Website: apple
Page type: newsletter-management
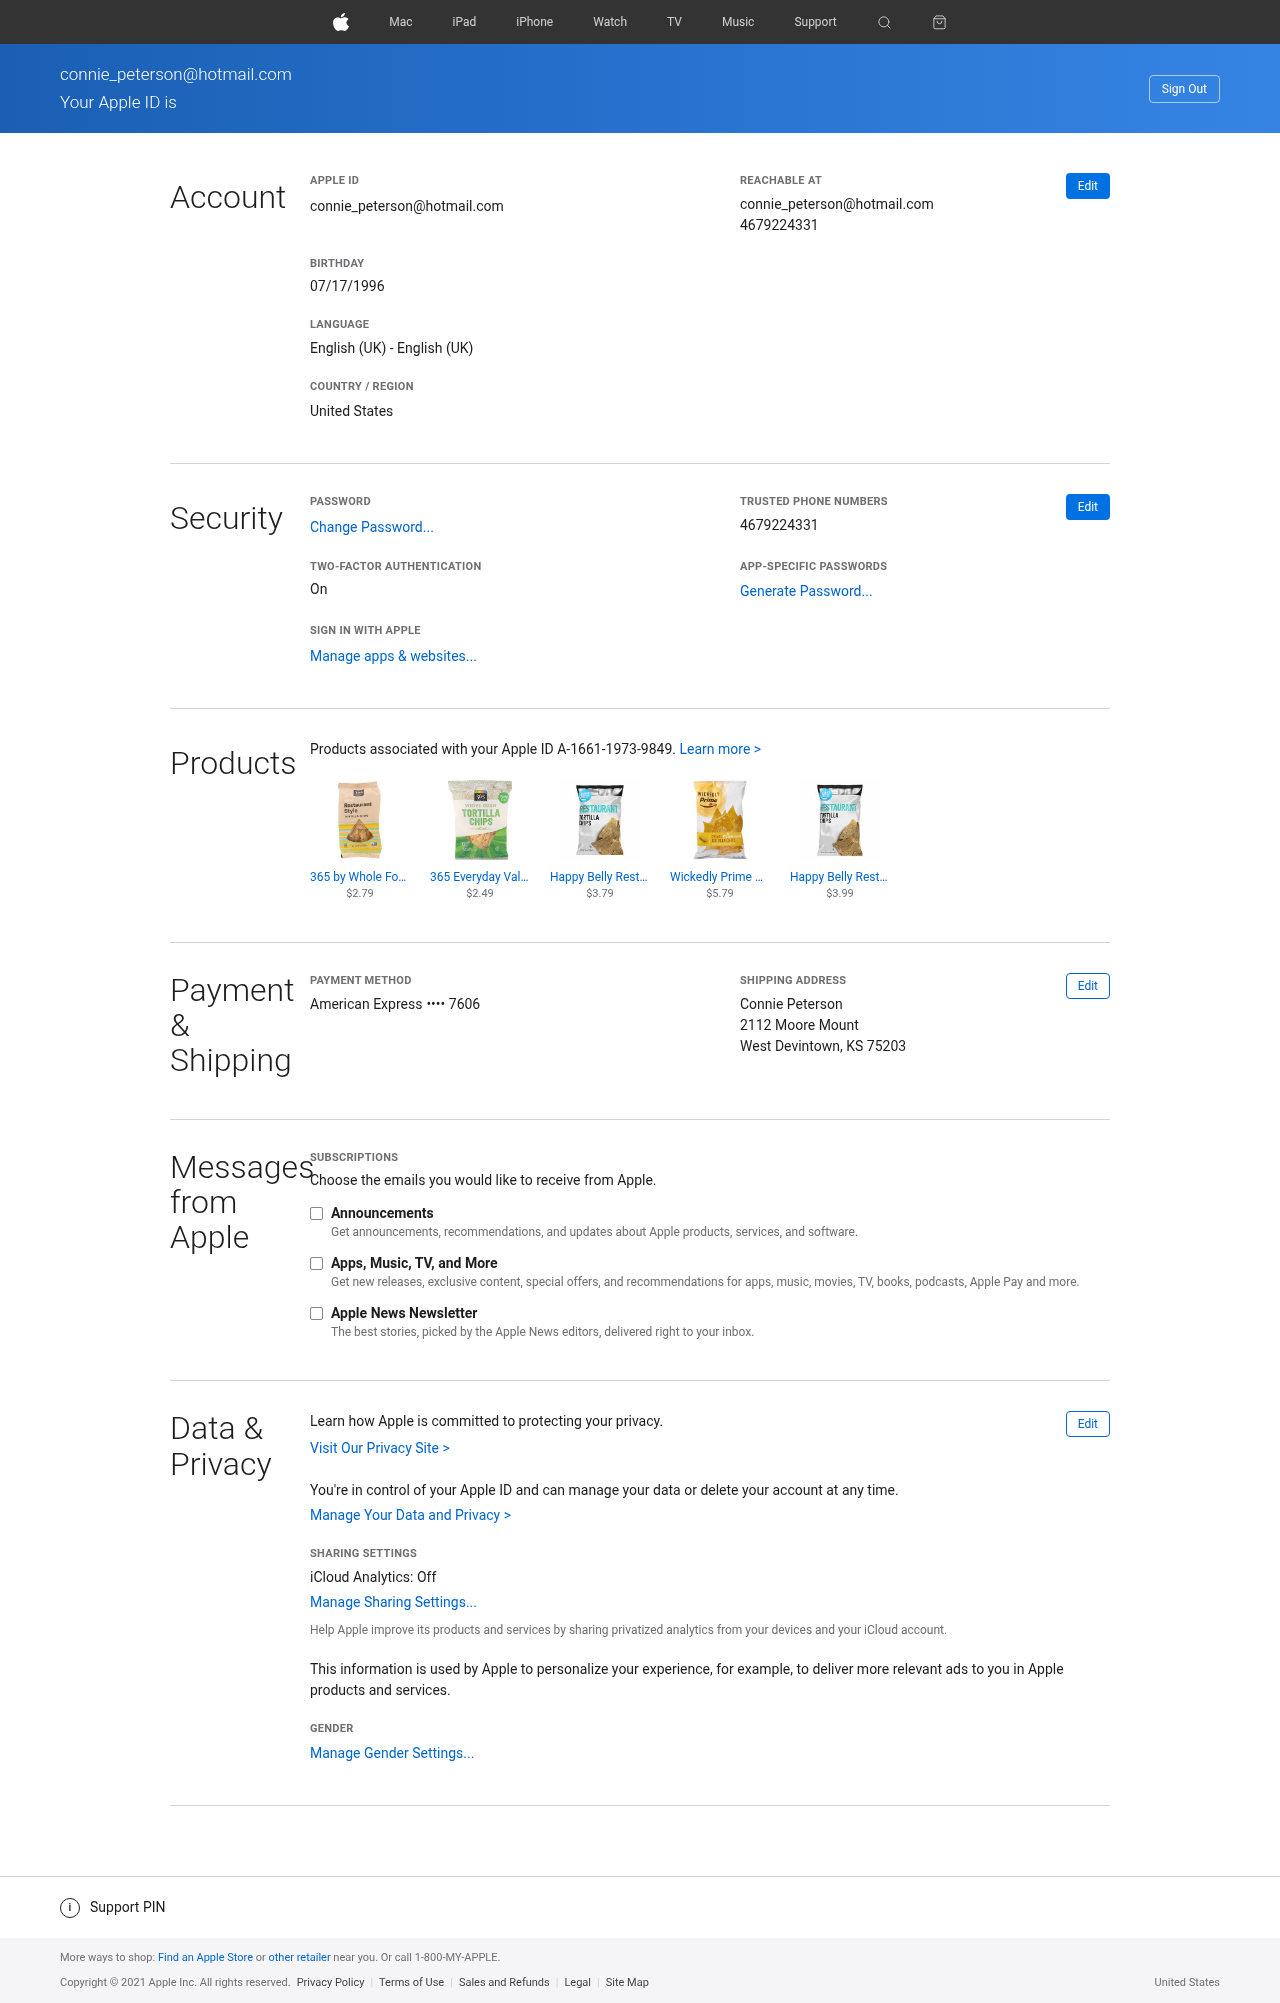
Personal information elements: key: PII_CARD_LAST4
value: •••• 7606
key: PII_CARD_TYPE
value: American Express
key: PII_CITY_STATE_ZIP
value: West Devintown, KS 75203
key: PII_COUNTRY
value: United States
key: PII_DOB
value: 07/17/1996
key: PII_EMAIL
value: connie_peterson@hotmail.com
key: PII_FULLNAME
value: Connie Peterson
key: PII_PHONE
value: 4679224331
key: PII_STREET
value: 2112 Moore Mount
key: PII_EMAIL2
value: connie_peterson@hotmail.com
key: PII_EMAIL3
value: connie_peterson@hotmail.com
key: PII_PHONE2
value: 4679224331
Product elements: key: PRODUCT1_NAME
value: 365 by Whole Foods Market, Tortilla Chips, Restaurant Style - Salted , 14 Ounce
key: PRODUCT1_PRICE
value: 2.79
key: PRODUCT2_NAME
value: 365 Everyday Value, White Corn Tortilla Chips, Salted, 20 oz
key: PRODUCT2_PRICE
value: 2.49
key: PRODUCT3_NAME
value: Happy Belly Restaurant Style Tortilla Chips
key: PRODUCT3_PRICE
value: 3.79
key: PRODUCT4_NAME
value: Wickedly Prime Organic Tortilla Chips, Thick & Stone-Ground Yellow Corn, 13 Ounce
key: PRODUCT4_PRICE
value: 5.79
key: PRODUCT5_NAME
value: Happy Belly Restaurant Tortilla Chips, 20 oz
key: PRODUCT5_PRICE
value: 3.99